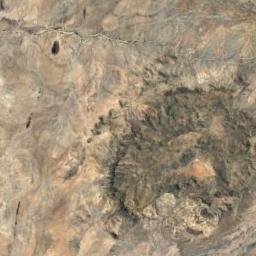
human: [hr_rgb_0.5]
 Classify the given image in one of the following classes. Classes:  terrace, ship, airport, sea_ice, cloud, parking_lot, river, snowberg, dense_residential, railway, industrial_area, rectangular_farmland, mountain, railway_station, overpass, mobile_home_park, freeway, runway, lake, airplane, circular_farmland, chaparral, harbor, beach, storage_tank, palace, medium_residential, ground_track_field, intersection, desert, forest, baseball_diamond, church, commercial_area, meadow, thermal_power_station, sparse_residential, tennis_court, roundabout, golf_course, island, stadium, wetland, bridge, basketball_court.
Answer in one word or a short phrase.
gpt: mountain